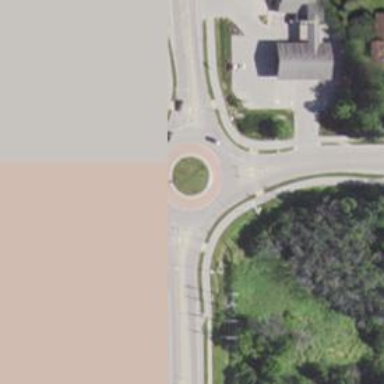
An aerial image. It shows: Path with asphalt surface and marked crossings.